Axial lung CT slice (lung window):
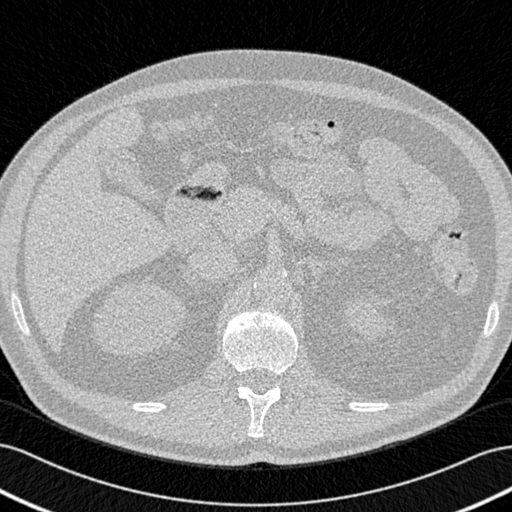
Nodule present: no